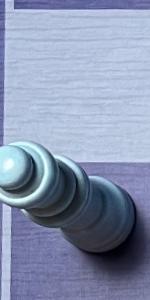
Label: Queen_White